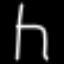
Label: chair